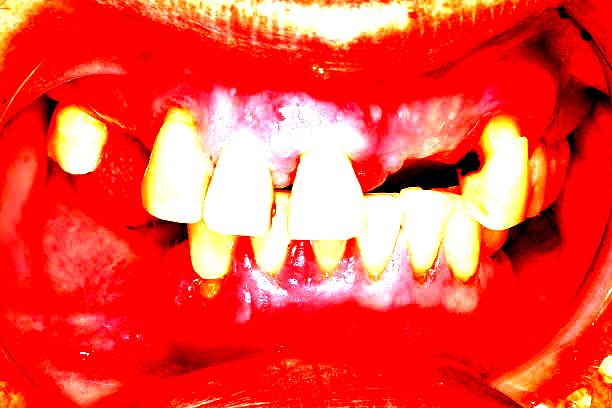
Condition: hypodontia